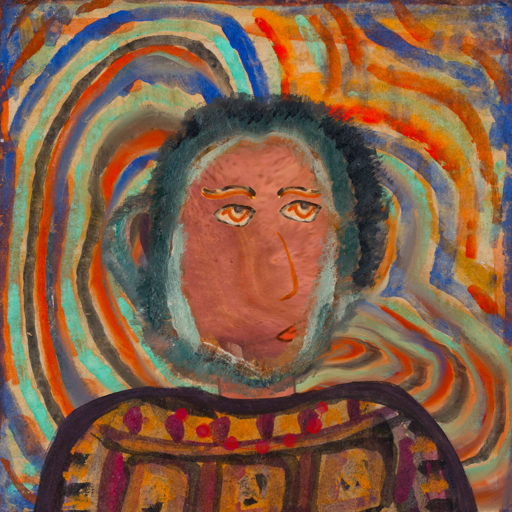
Background: Sisters, Head And Neck Side: Mother_And_Son_Mother, Face Side: Experience, Bust: Doll, Hair Side: Boggyland, Head Accessory: Blank, Second Necklace: Blank, Necklace: Irani_3, Baby: Blank